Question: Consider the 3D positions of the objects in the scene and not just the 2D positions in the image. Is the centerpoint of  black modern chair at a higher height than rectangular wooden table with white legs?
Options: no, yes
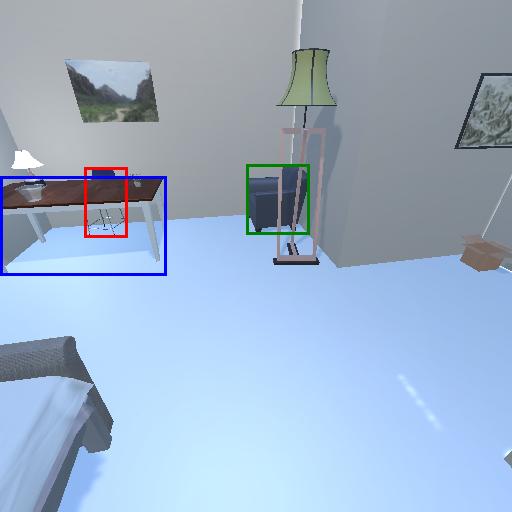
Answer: no